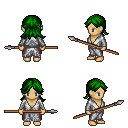
a pixel art fantasy rpg character, female body template, human, tanned skin, white robe, red pants, green loose hair, spear, four views (front, back, left, right), 2x2 character sprite sheet, small pixel art, hard edges, no anti-aliasing